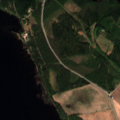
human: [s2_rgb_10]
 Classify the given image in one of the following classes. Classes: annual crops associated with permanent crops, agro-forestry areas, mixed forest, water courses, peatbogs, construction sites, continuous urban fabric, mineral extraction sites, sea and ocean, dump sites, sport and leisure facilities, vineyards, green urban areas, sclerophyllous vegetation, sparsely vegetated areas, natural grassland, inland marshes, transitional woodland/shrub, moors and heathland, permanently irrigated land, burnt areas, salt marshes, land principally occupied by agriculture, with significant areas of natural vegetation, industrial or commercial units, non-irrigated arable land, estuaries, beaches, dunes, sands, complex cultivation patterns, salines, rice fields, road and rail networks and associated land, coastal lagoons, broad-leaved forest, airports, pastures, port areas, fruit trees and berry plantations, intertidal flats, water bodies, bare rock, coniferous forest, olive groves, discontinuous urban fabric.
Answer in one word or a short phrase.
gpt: non-irrigated arable land, coniferous forest, mixed forest, water bodies